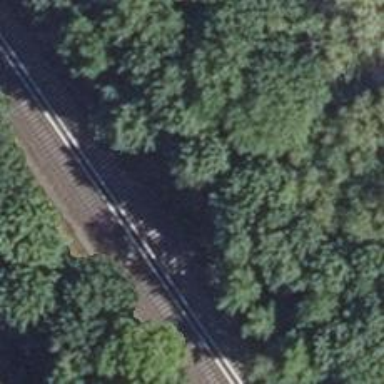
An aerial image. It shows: Abandoned railway with historical significance.